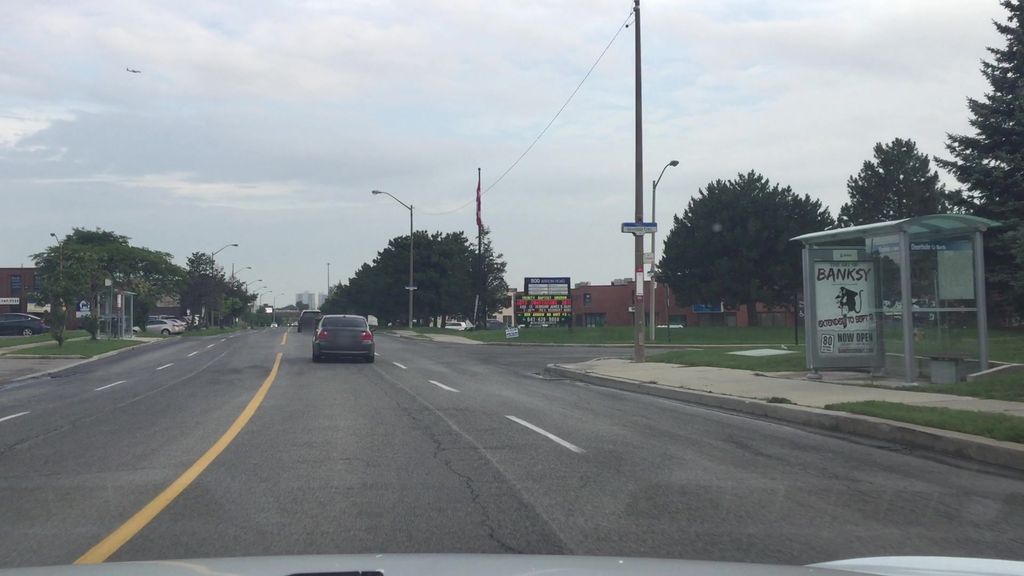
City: toronto